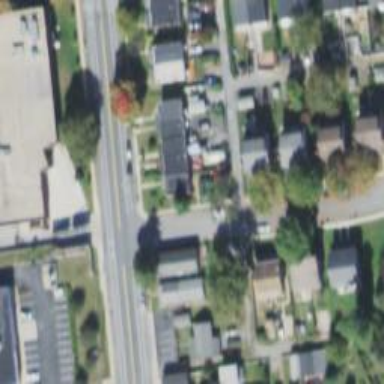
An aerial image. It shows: Residential road with asphalt surface. There is sidewalk on the left side.